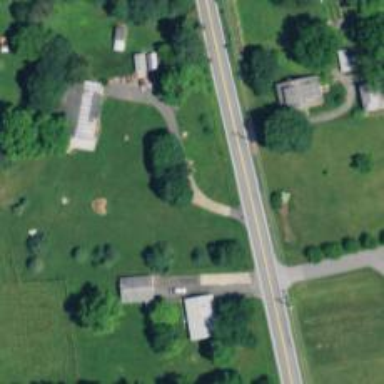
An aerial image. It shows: Driveway leading to service road.